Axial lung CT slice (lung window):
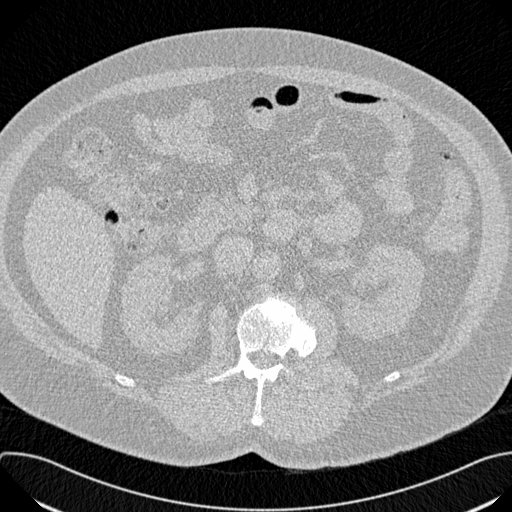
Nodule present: no